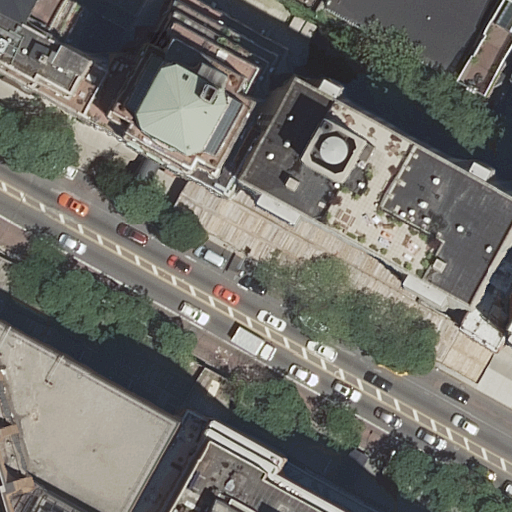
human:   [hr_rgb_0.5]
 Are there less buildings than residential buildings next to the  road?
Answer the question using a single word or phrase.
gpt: no

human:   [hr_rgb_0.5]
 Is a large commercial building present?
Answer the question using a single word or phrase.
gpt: no

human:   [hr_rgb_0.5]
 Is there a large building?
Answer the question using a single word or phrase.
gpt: yes

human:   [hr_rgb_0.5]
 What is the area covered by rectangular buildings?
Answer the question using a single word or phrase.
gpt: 1785m2

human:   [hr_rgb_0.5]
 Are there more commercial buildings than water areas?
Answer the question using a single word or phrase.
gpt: no

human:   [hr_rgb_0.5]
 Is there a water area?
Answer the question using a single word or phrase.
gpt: no

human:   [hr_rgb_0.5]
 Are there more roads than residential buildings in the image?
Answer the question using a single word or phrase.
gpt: no

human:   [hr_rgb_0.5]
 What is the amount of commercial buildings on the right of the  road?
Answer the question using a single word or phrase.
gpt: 0

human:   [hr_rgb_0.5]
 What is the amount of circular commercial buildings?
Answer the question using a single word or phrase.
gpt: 0

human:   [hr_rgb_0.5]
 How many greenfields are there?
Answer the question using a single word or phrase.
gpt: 0

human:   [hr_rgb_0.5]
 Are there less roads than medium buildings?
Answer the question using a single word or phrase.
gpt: yes

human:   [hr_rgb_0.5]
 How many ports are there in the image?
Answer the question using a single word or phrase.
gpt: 0

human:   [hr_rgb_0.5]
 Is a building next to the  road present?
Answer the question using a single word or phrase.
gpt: yes

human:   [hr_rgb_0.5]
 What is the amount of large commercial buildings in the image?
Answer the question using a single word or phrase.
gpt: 0

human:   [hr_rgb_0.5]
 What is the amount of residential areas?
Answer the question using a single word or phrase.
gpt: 0

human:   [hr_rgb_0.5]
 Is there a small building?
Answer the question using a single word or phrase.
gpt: yes

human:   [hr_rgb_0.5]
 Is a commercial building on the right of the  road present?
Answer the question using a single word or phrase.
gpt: no

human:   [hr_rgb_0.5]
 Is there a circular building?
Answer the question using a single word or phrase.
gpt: no

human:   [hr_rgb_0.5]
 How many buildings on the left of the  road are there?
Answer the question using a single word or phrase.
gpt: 4

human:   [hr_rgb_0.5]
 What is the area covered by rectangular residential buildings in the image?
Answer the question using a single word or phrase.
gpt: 1785m2

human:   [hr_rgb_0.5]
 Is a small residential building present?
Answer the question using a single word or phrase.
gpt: yes

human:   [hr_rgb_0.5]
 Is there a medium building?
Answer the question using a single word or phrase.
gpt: yes

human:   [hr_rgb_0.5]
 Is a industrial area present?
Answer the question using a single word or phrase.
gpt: no

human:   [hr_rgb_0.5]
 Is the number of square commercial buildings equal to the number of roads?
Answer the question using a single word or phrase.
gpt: no

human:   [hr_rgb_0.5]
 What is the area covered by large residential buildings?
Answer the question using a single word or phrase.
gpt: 3048m2

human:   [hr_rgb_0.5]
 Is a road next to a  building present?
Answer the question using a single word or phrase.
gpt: yes

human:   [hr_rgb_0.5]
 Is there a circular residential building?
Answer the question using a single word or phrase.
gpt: no

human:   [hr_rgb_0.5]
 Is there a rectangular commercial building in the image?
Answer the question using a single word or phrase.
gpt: no

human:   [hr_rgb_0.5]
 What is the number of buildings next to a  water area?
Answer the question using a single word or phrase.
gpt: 0

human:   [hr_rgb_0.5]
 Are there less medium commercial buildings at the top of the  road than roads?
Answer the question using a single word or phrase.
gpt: yes

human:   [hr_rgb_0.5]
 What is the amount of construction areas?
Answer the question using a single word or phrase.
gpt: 0

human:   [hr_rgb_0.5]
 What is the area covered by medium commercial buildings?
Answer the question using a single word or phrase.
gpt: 0m2

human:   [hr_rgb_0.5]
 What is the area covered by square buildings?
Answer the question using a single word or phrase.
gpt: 0m2

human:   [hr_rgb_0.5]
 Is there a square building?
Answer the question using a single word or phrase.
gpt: no

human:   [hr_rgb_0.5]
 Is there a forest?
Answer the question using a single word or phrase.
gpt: no

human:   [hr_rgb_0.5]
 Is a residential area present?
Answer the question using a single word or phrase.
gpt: no